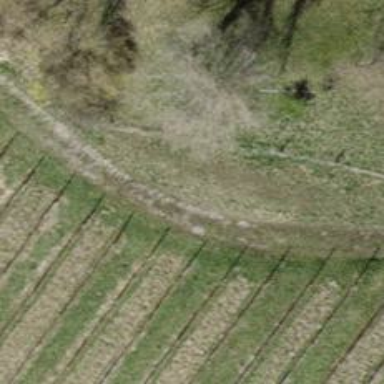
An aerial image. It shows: Grass track road with grade 5 tracktype.